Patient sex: M
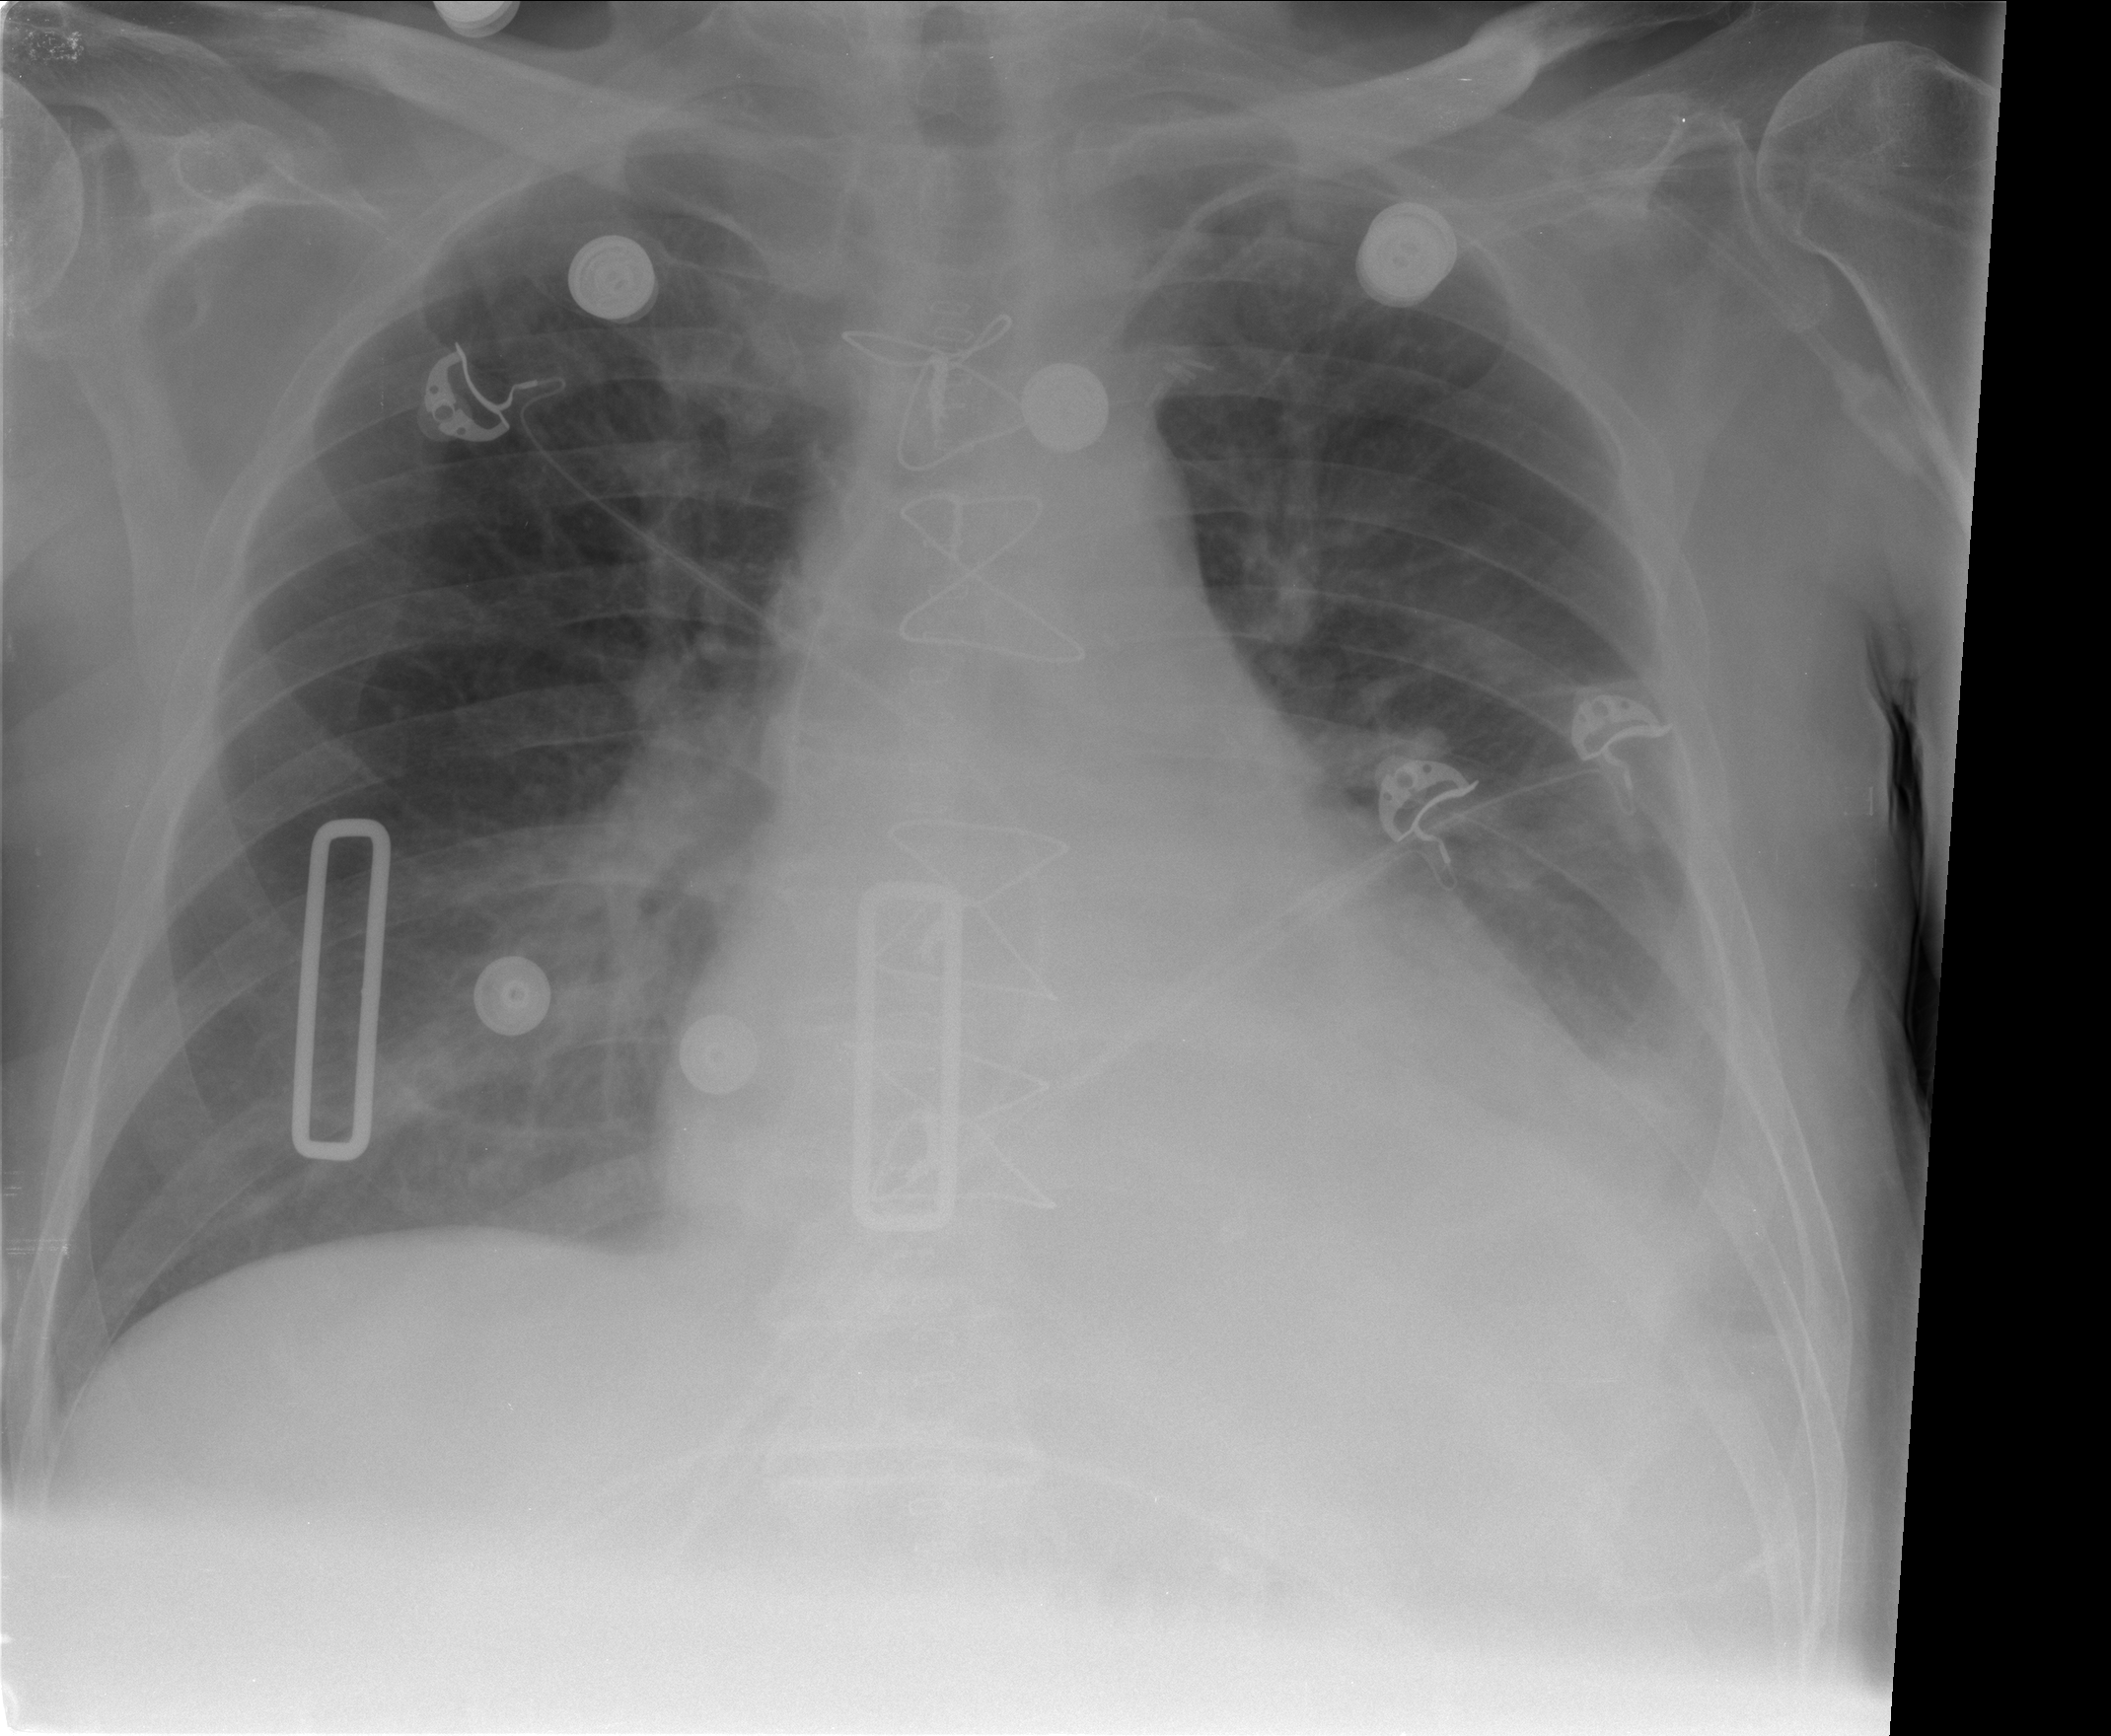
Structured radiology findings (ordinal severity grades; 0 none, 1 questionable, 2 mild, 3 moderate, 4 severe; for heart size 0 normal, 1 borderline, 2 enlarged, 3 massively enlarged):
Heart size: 2
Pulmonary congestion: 0
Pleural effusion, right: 0
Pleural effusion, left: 2
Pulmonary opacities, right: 0
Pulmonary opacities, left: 0
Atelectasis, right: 0
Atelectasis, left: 2